Question: I am using a macro that creates a copy of a worksheet then renames it, deletes some columns and inserts a formula into a cell and then drags it down.
The part that drags it down does not work!
'''
Sub filterData()
'
' filterData Macro
' Filter data
'
' Keyboard Shortcut: Ctrl+m
'
Sheets("devices").Select
Sheets("devices").Copy After:=Sheets(1)
Sheets("devices (2)").Select
Sheets("devices (2)").Name = "filterData"
ActiveWorkbook.Save
Columns("G:J").Select
Selection.Delete Shift:=xlToLeft
Columns("H:AA").Select
Selection.Delete Shift:=xlToLeft
ActiveWorkbook.Save
Range("G2").Select
ActiveCell.FormulaR1C1 = _
"=LEFT(devices!RC[4],IFERROR(SEARCH("""""""",devices!RC[4]),SEARCH(""-"",devices!RC[4]))-1)"
ActiveWorkbook.Save
Range("G2").Select
Selection.AutoFill Destination:=Range("Table122[Display]")
Range("Table122[Display]").Select
End Sub
'''

As you can see, the part that drags the formula down to last populated cell is not working!!!
I have added the following to the code as well and it still does not work;
'''
lastrow = Range("G2").End(xlUp).Row --new line
Range("G2").Select
ActiveCell.FormulaR1C1 = _
"=LEFT(devices!RC[4],IFERROR(SEARCH("""""""",devices!RC[4]),SEARCH(""-"",devices!RC[4]))-1)"
Range("G2").Select
Selection.AutoFill Destination:=Range("G2:G" & lastrow) --new line
'''
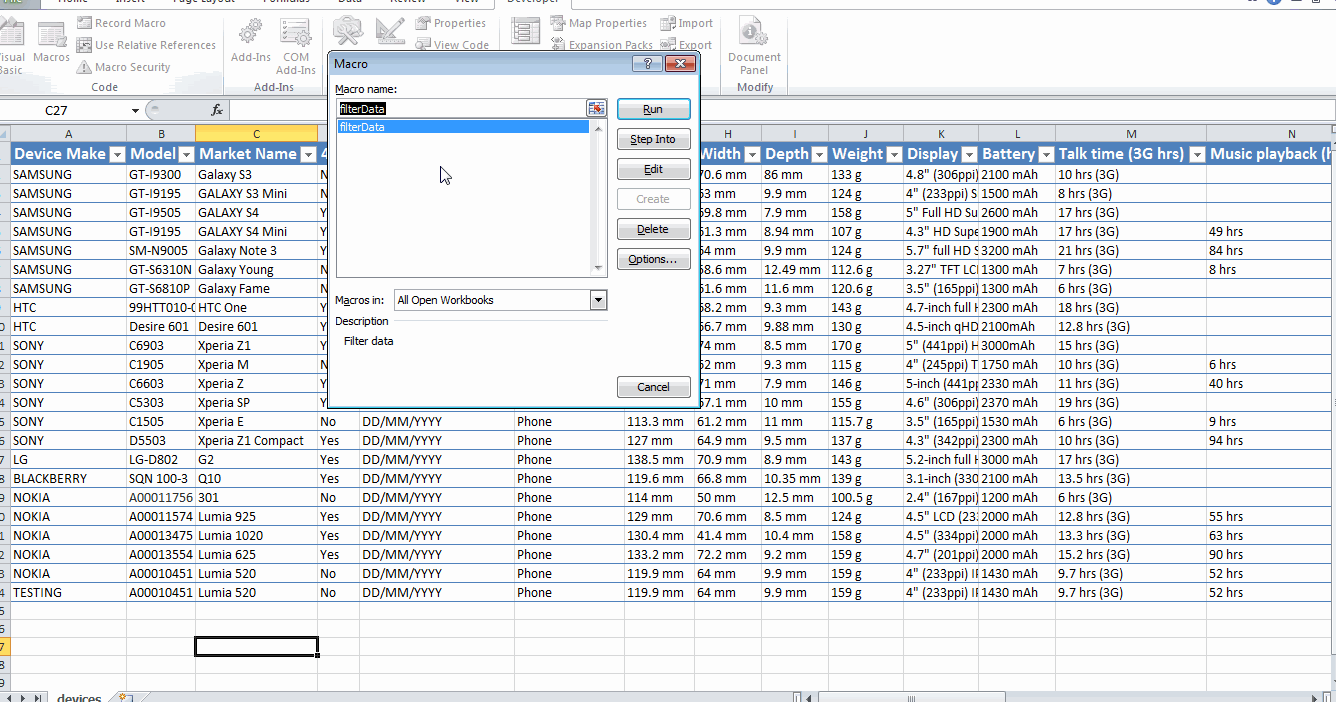
Answer: Since it's a Table (VBA ListObject) you can fill in the whole ListColumn at once:
'''
ActiveCell.ListObject.ListColumns("Display").DataBodyRange.Formula = _
"=LEFT(devices!RC[4],IFERROR(SEARCH("""""""",devices!RC[4]),SEARCH(""-"",devices!RC[4]))-1)"
'''
Also, note that you can get rid of the 'Select' statements generated by the Macro Recorder. For example:
'''
Columns("G:J").Select
Selection.Delete Shift:=xlToLeft
'''
can be just:
'''
Columns("G:J").Delete Shift:=xlToLeft
'''
And one final tip is to fully qualify ranges, e.g.:
'''
Worksheets("filterData").Columns("G:J").Delete Shift:=xlToLeft
'''
I'll stop now since you already accepted this answer. Except to say I do like the animation!